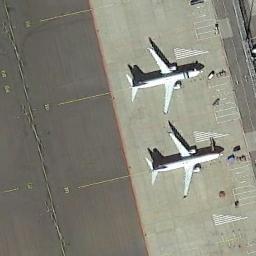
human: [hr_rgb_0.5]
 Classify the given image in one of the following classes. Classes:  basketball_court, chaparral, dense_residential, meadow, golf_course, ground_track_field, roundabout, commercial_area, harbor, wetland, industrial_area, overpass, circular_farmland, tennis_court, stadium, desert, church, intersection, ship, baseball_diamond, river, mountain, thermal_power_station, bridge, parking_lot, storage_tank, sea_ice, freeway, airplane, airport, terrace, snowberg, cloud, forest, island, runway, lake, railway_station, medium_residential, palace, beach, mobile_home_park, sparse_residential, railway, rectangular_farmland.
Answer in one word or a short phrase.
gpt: airplane